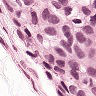
Metastatic tissue present: yes